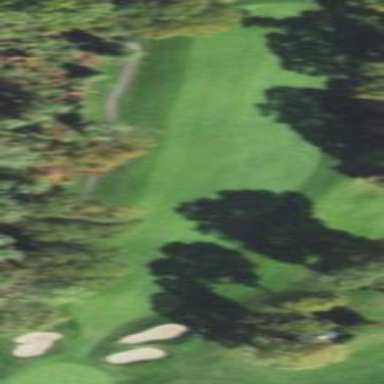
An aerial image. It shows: Golf fairway in the image.